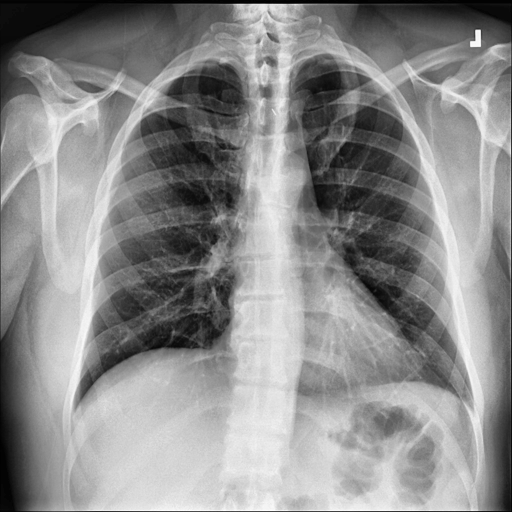
Finding: NORMAL